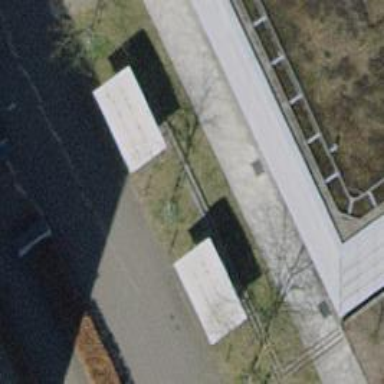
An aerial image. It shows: Bicycle parking area.